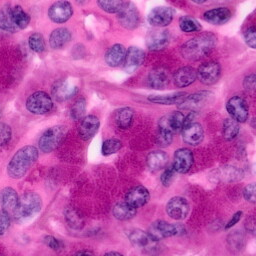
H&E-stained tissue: Pancreatic